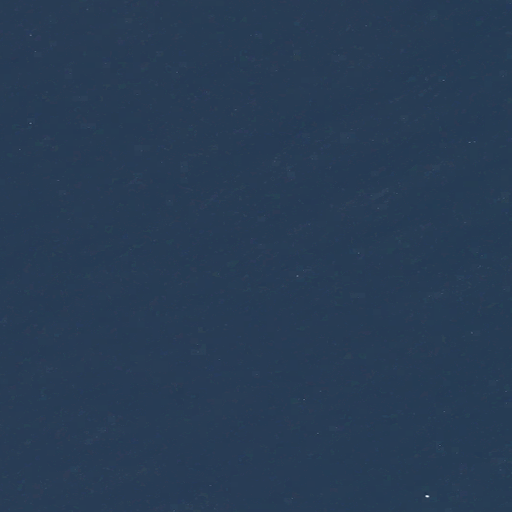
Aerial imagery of bar in Maine named Wyman Ledge containing only open water